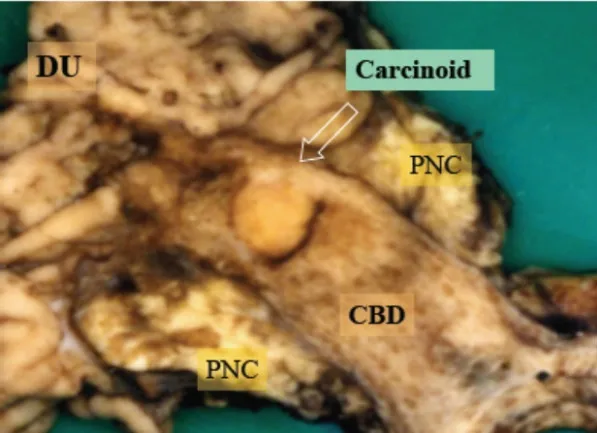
The surgical specimen showed a golden yellowish polypoid mass (arrow), measuring 1.0 x 1.2 x 0.7 cm in size, projecting from the surface of the intra-pancreatic portion of the bile duct. DU: duodenum, PNC: pancreas head, CBD: common bile duct, GB: gallbladder.
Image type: radiology (ct)